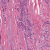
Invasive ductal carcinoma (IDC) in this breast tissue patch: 1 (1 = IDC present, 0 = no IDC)